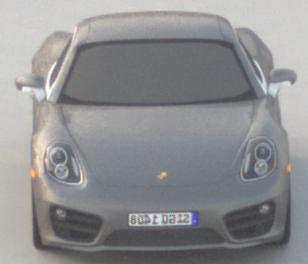
Make: Porsche
Model: Cayman
Detailed model: Cayman (981C)
Model produced from: 2013/03
Model produced until: 2014/04
Doors: 2
Color: gray
Road condition: dry road
Daytime: sunrise or sunset
Contrast: low contrast